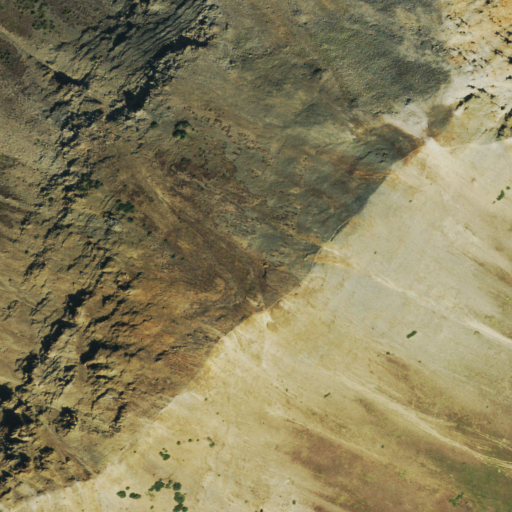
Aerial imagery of mountain in Colorado named Mount Emmons containing barren land, grassland, and shrub